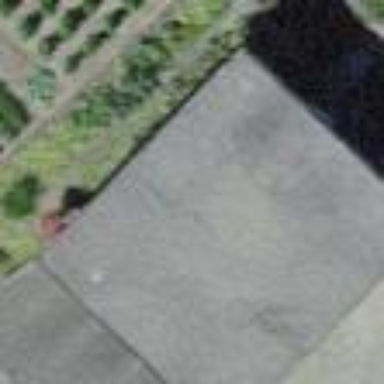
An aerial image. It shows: Garage building.